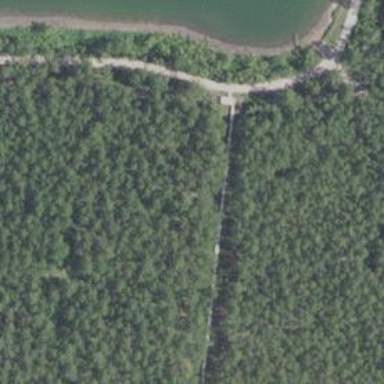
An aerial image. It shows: Path.